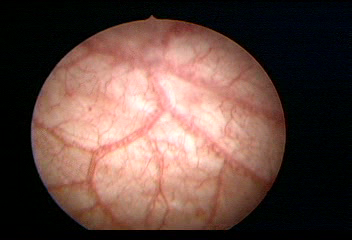
Modality: WLC
Class: Normal mucosa
Bladder cancer association: No